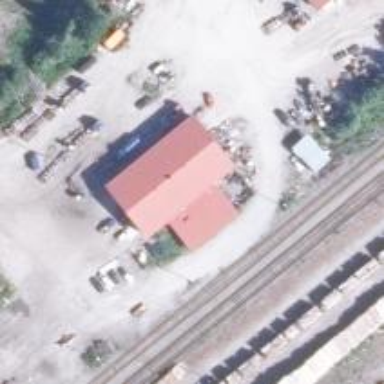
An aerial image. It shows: Technical station related to the railway.